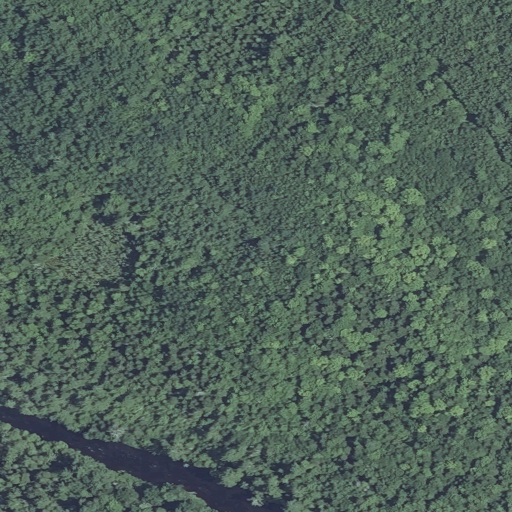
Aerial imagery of ridge(s) in Maine named Whaleback containing mixed forest, deciduous forest, evergreen forest, and woody wetlands